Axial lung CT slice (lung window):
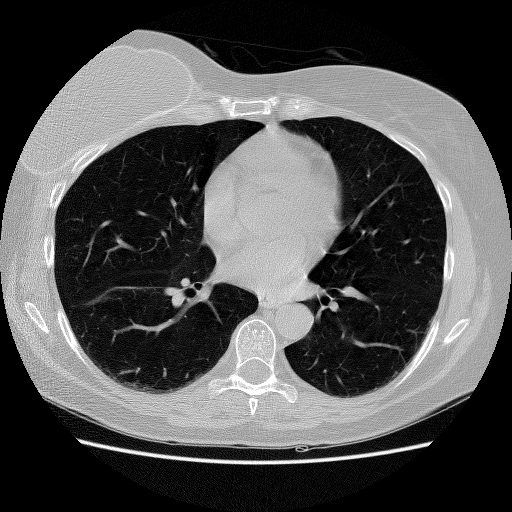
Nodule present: no